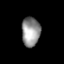
Tissue: lung
Cell type: Epithelial cells
Senescence score: 0.2381
Nuclear area (px): 524
Mean DAPI intensity: 148.168